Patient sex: M
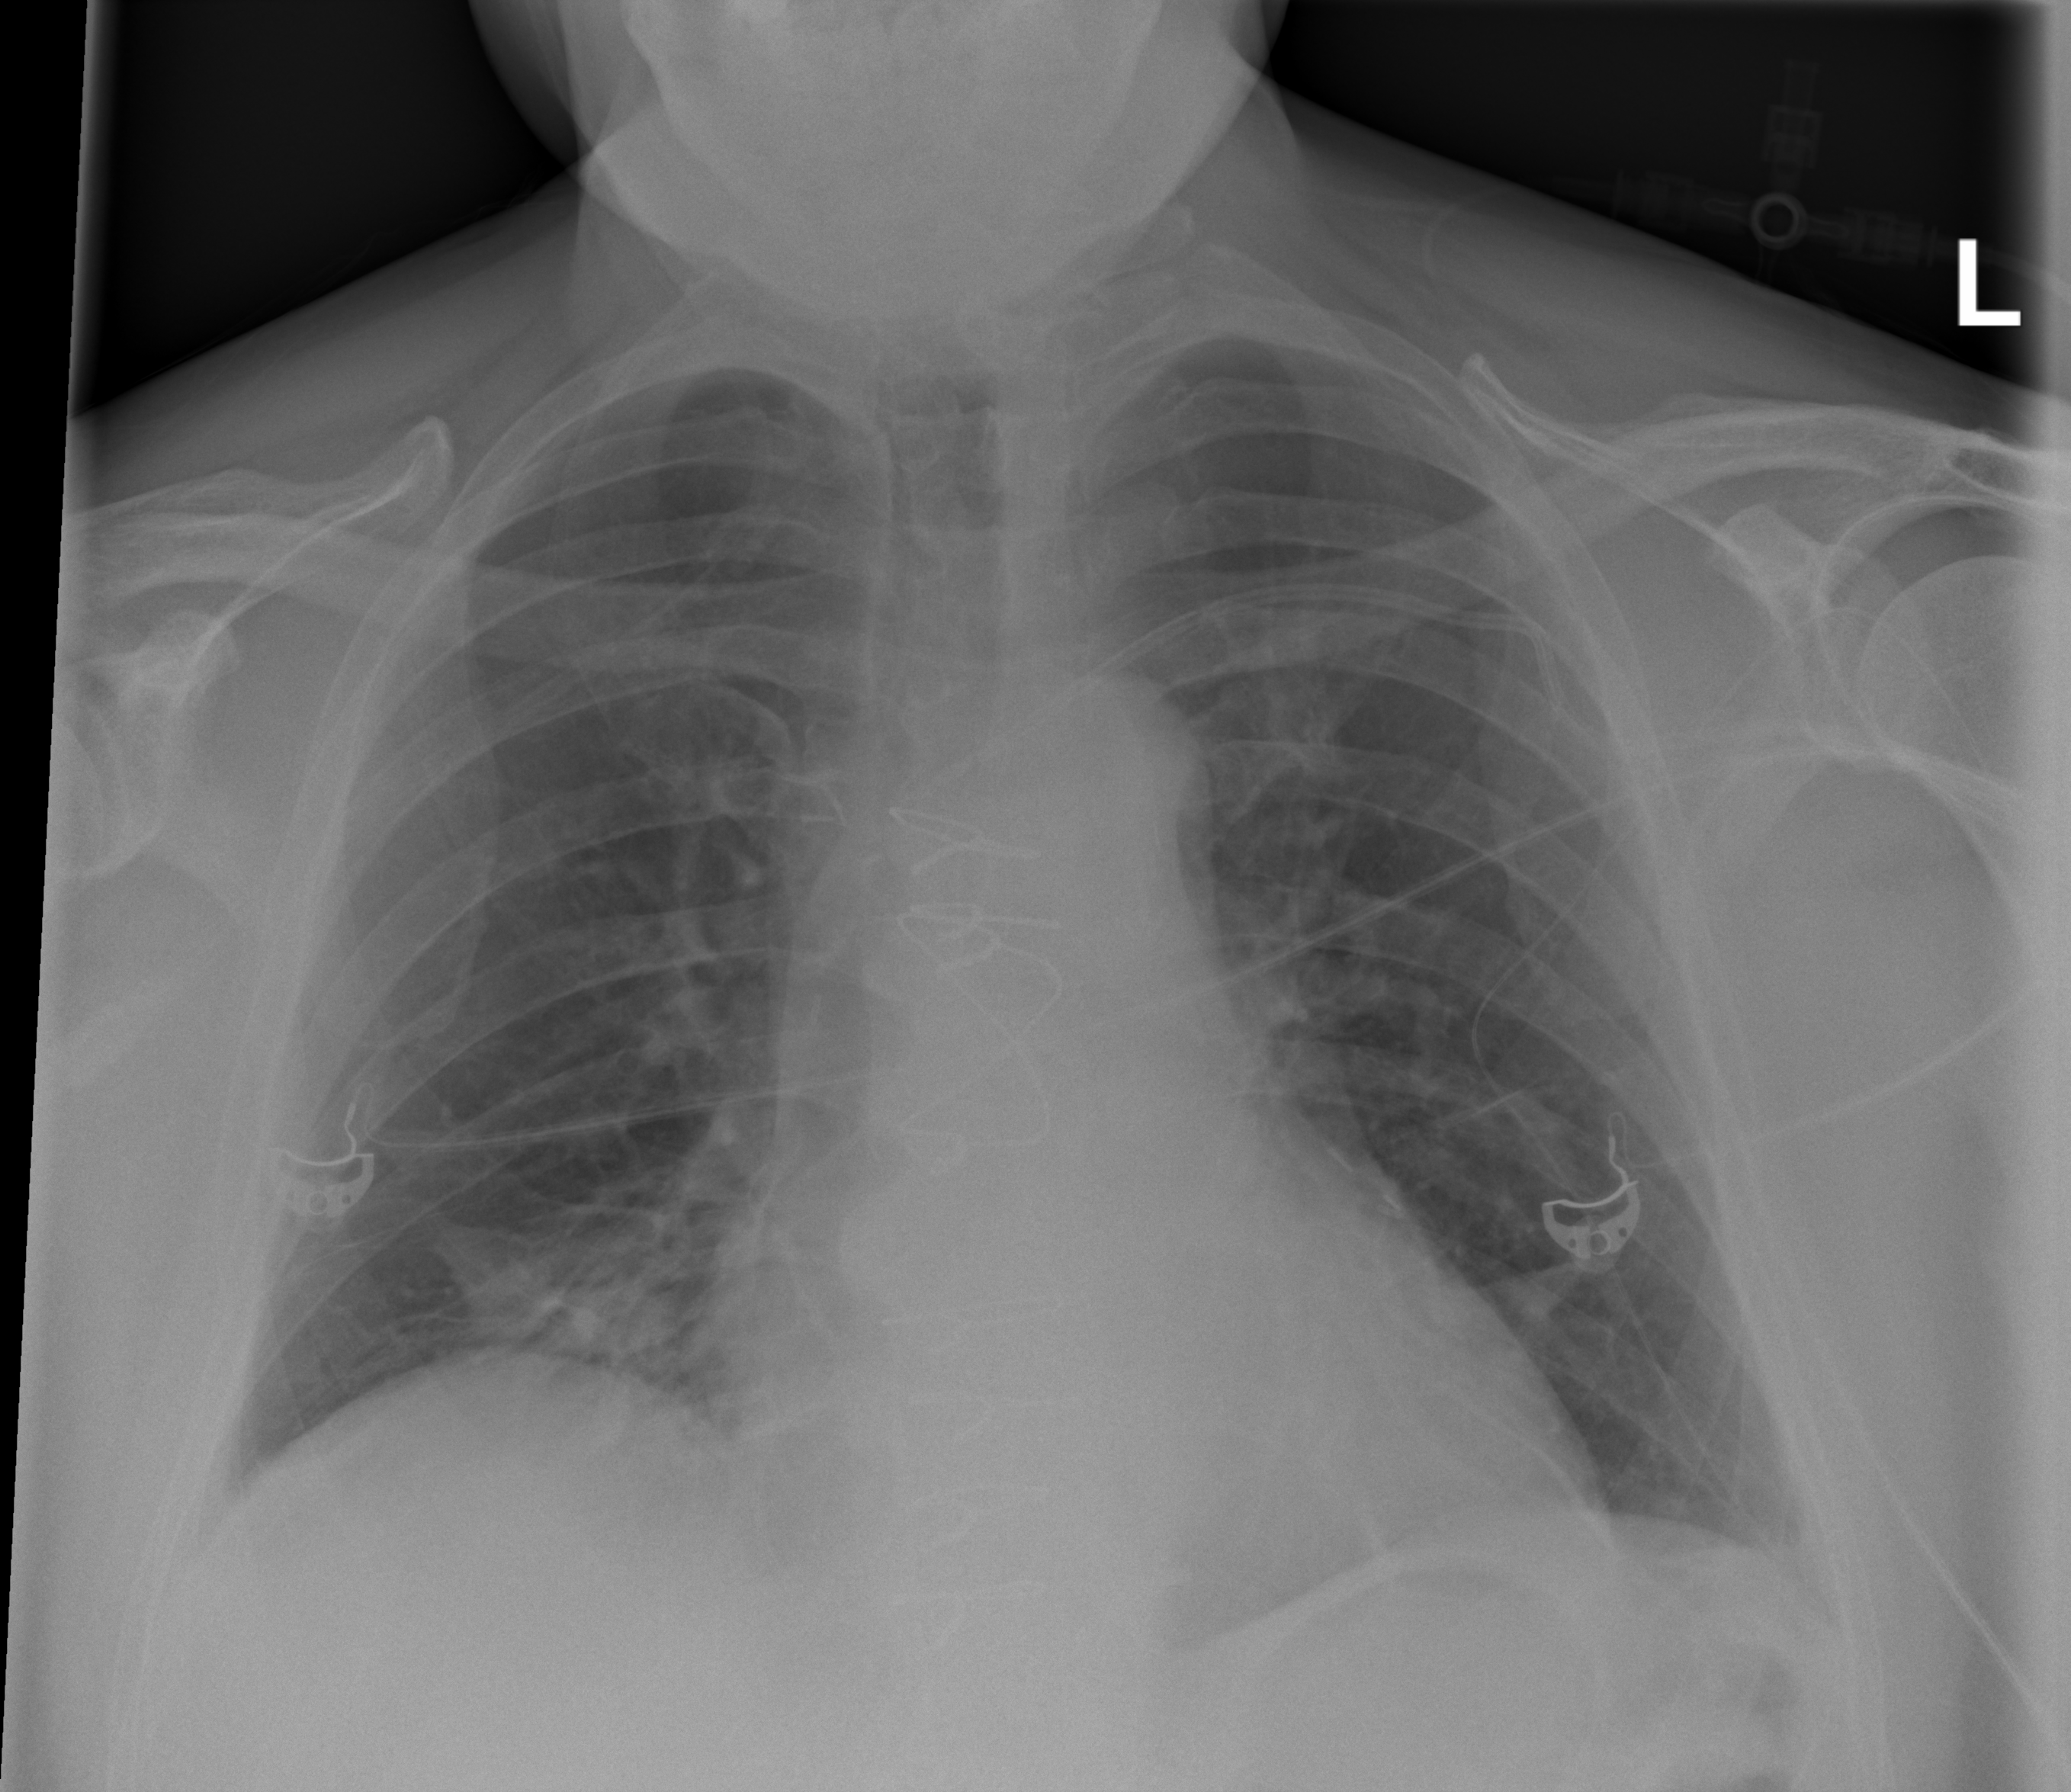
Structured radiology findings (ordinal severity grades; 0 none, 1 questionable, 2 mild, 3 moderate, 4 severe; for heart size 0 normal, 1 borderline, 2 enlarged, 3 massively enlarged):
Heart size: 2
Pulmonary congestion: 0
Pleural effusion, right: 1
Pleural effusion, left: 1
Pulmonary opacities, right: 2
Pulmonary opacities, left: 0
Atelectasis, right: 2
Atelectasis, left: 2